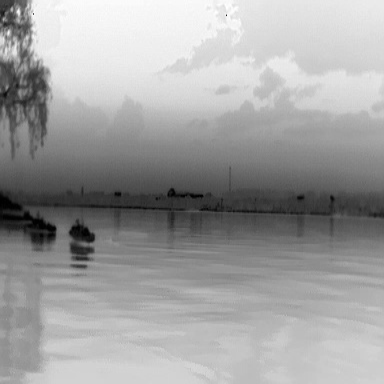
There are three objects shown in the infrared image, including two warships, and a liner.